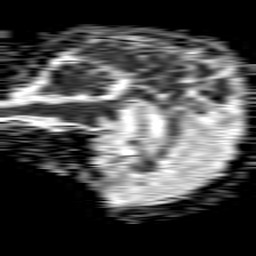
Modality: ADC
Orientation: sagittal
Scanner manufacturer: philips
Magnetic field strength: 1.5 T
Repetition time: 4.6 s
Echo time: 0.08631 s